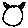
Label: cat